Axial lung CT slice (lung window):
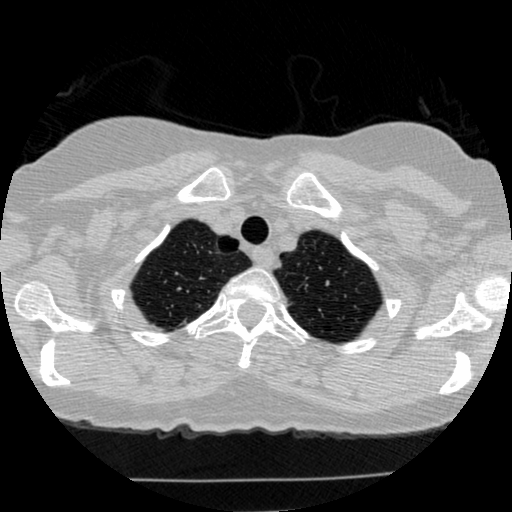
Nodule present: no